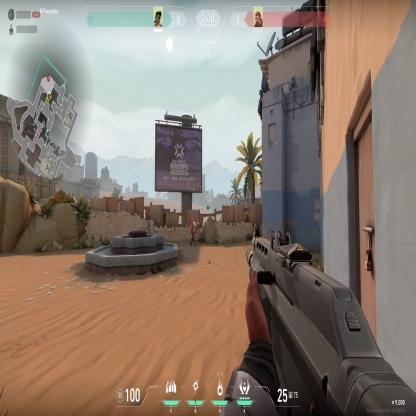
Label: enemy